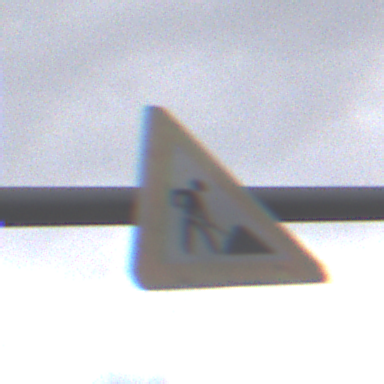
Verkehrszeichen: Arbeitsstelle
Umgebung: Outdoor, Suburban
Tageszeit: Midday
Wetter: Overcast
Licht: Natural
Jahreszeit: NotSpecified
Kontrast: LowContrast